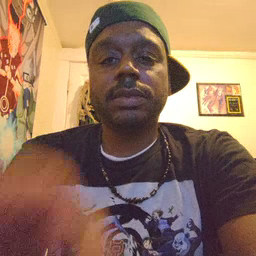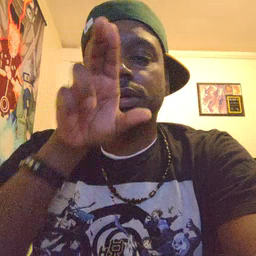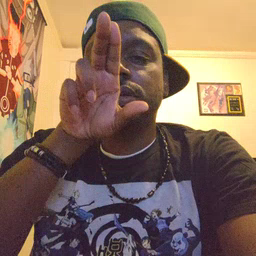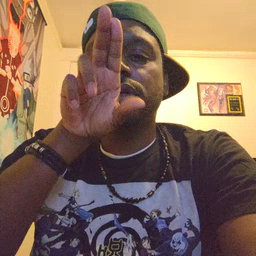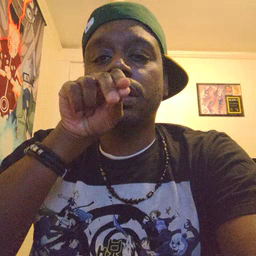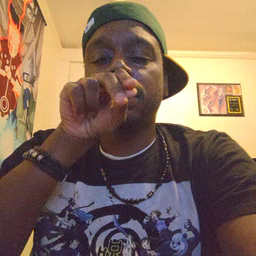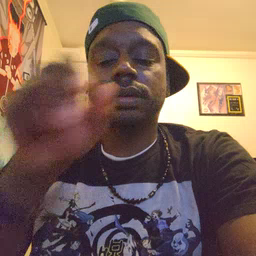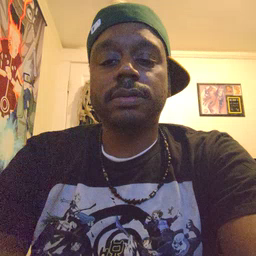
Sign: duck